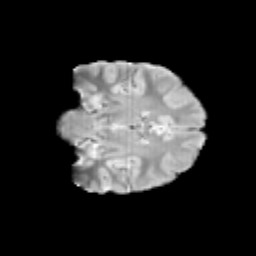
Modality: T2w
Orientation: coronal
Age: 12
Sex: male
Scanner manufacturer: siemens
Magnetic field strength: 3 T
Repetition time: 3.8 s
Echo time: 0.07 s